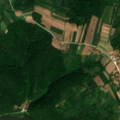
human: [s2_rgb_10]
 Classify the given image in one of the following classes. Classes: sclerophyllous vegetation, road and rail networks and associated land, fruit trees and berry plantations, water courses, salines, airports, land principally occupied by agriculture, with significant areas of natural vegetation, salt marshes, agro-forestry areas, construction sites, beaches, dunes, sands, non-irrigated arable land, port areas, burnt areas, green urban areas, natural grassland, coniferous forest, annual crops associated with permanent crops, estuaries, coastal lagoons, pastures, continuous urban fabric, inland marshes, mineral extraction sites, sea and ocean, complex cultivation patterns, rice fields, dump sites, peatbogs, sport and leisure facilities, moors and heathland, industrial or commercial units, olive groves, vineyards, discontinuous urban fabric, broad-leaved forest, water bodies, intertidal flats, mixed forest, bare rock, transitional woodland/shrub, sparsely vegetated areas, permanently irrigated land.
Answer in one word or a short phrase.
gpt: discontinuous urban fabric, complex cultivation patterns, broad-leaved forest, water courses